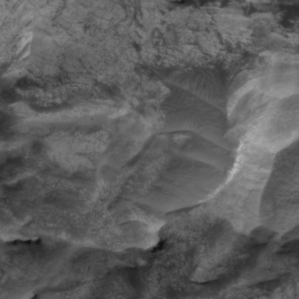
Label: non_frost